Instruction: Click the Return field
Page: home
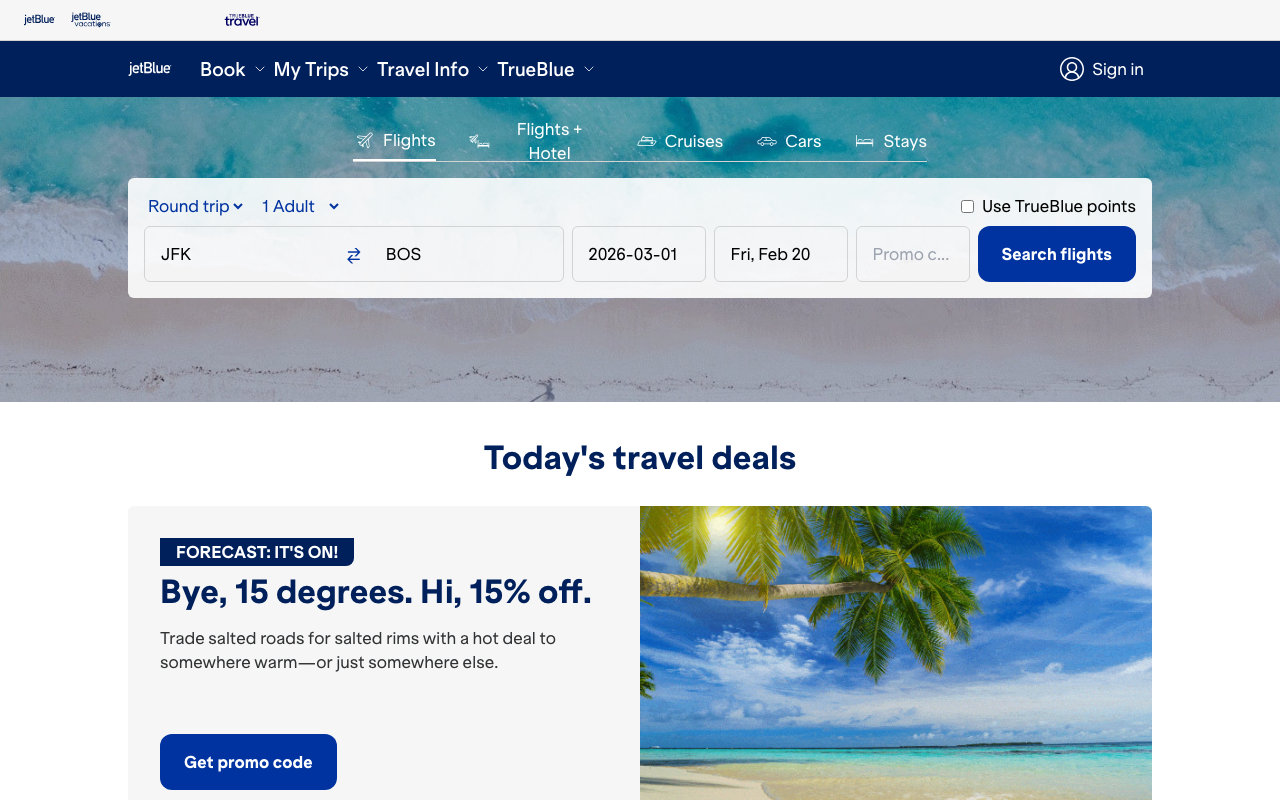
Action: click